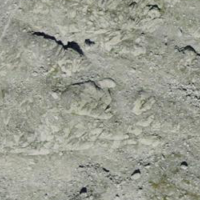
EUNIS habitat code: 48
Species observed at this site:
Jacobaea incana